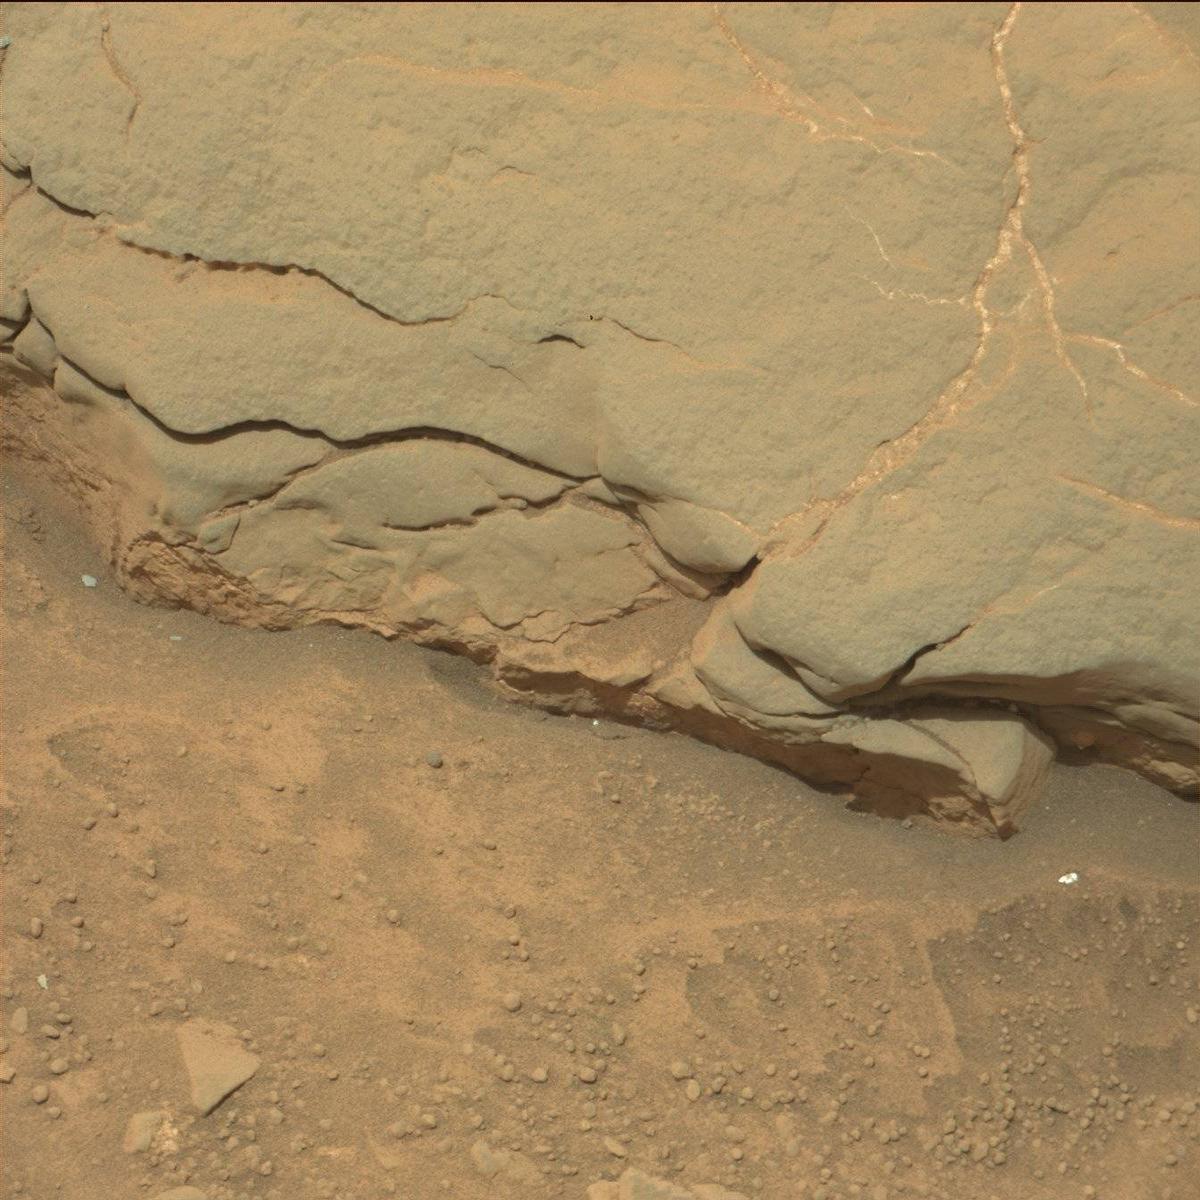
Terrain classes present: Bedrock, Sand / Soil